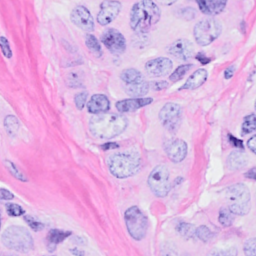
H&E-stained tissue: Breast